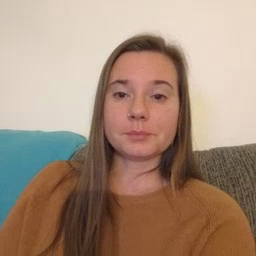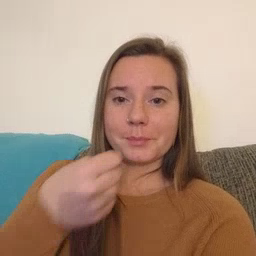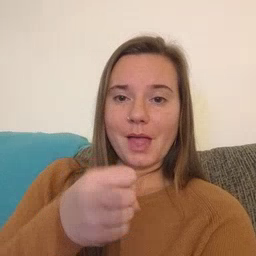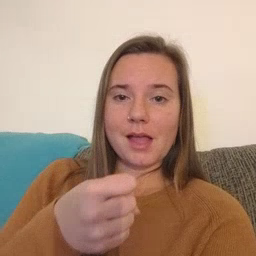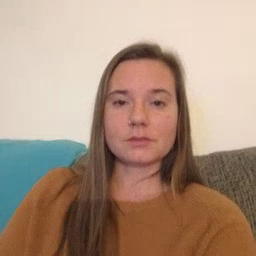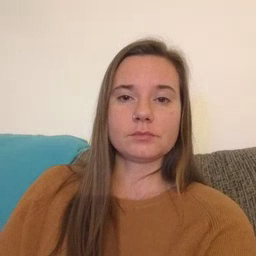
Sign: make